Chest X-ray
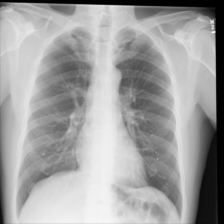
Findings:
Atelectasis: negative
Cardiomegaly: negative
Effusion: negative
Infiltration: negative
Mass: negative
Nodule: negative
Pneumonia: negative
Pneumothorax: negative
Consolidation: negative
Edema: negative
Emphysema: negative
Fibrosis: negative
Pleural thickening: negative
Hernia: negative